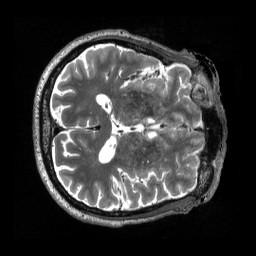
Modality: T2w
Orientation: axial
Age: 70
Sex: male
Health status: healthy
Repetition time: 3.2 s
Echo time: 0.563 s